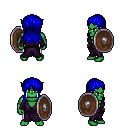
a pixel art fantasy rpg character, male body template, orc, green skin, purple robe, white pants, blue unkempt hairstyle, shield, four views (front, back, left, right), 2x2 character sprite sheet, small pixel art, hard edges, no anti-aliasing